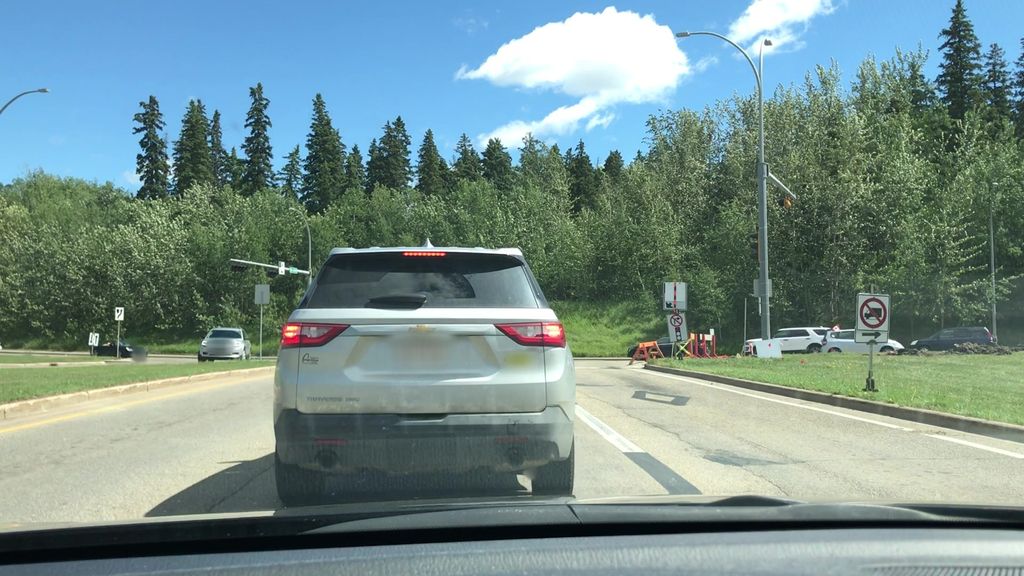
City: edmonton